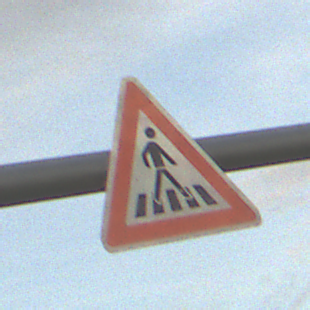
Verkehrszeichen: FussgaengerueberwegLinks
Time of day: SunriseSunset
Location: Outdoor (Nature)
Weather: PartlyCloudy
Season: NotSpecified
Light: Natural